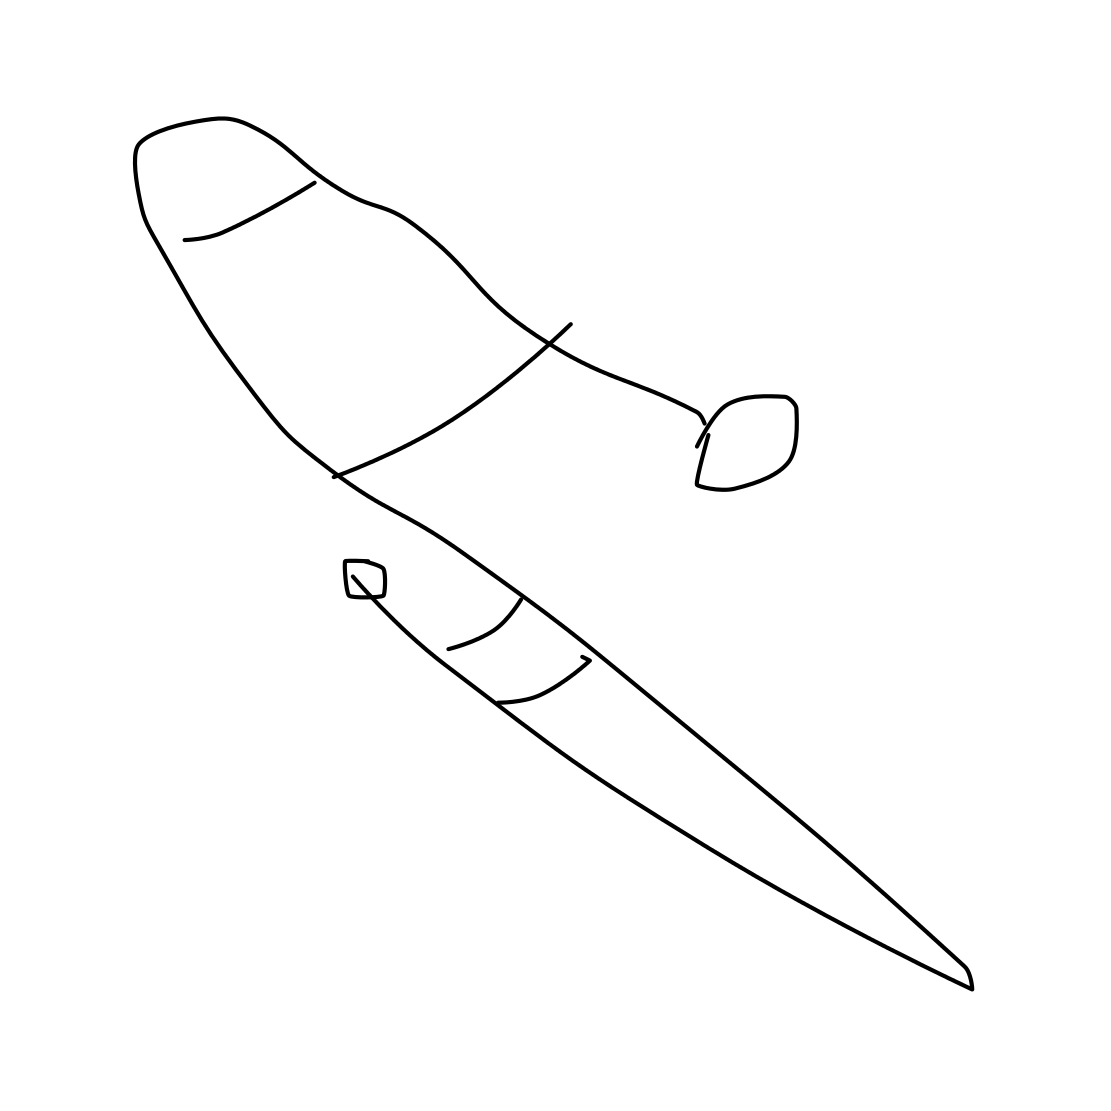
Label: trombone